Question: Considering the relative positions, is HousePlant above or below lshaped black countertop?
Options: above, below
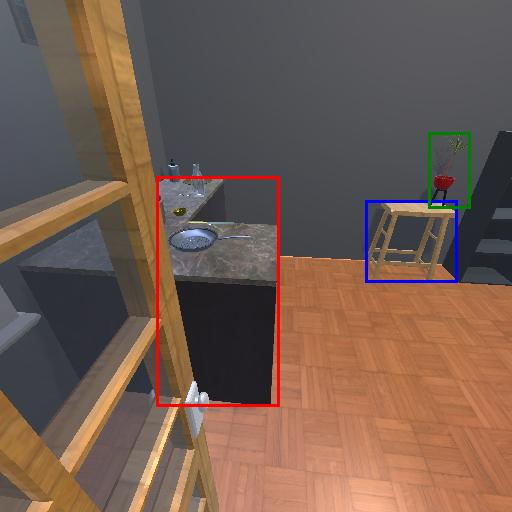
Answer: above